Field crop: tomato
Growth stage: 2
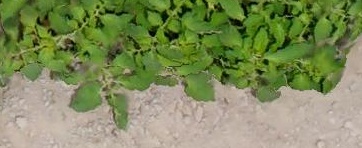
Species: tomato